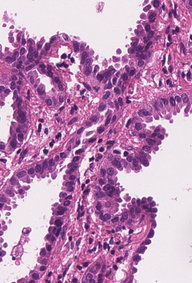
Tumor epithelial tissue: yes
Tumor-associated stroma tissue: yes
Normal tissue: no